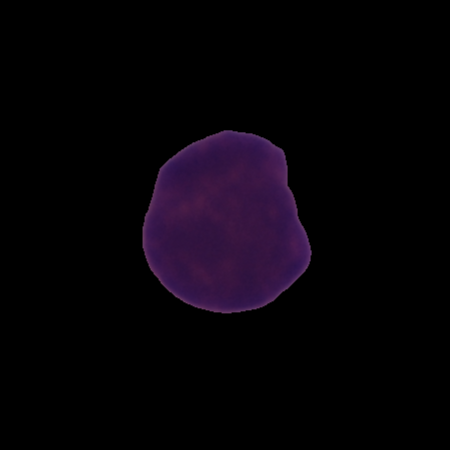
Label: cancer